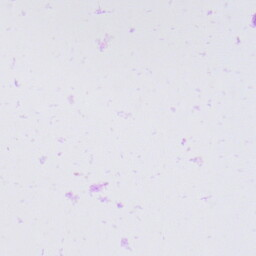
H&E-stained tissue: Prostate